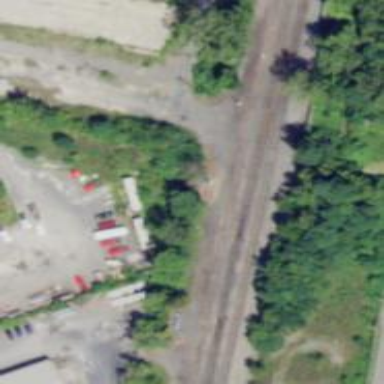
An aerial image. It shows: Site related to the railway.